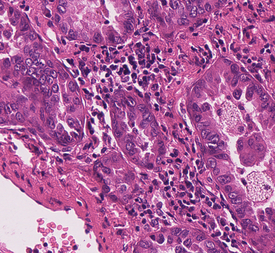
Tumor epithelial tissue: yes
Tumor-associated stroma tissue: yes
Normal tissue: no